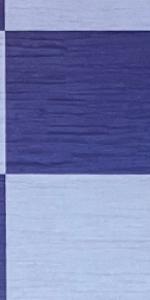
Label: Empty